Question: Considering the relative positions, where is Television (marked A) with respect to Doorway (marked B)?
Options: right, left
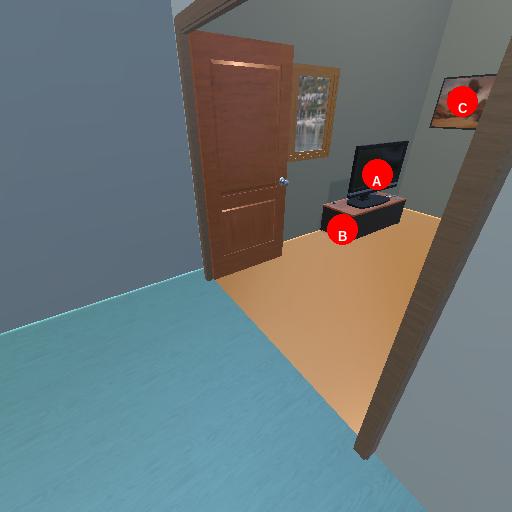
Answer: right